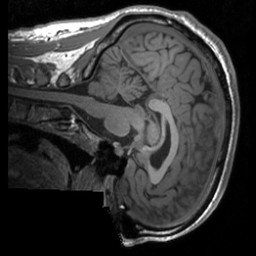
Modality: T1w
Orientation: sagittal
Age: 23
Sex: male
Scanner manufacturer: siemens
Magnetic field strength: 3 T
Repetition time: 1.9 s
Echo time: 0.00226 s